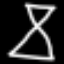
Label: hourglass